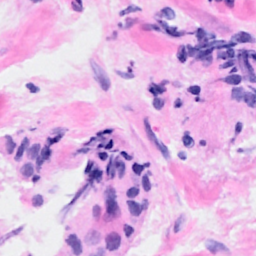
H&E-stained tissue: Breast